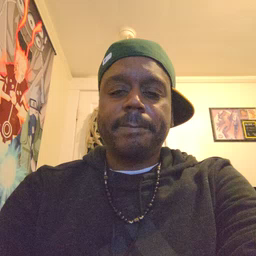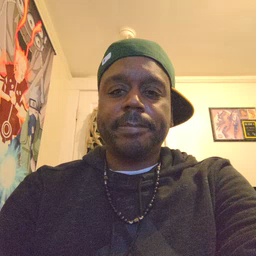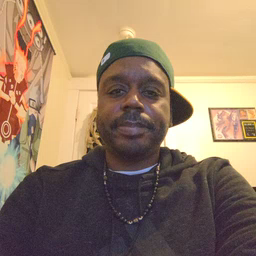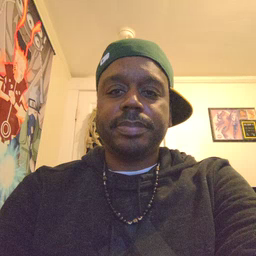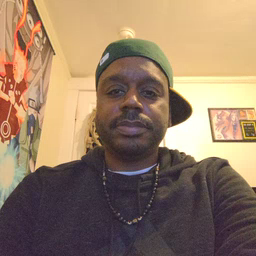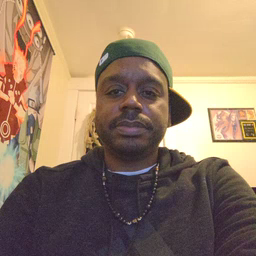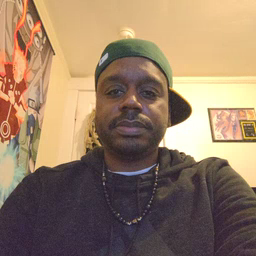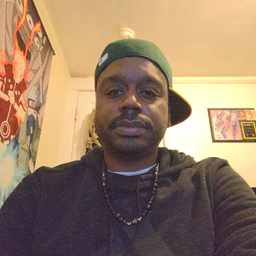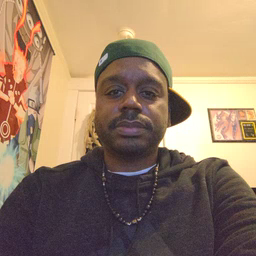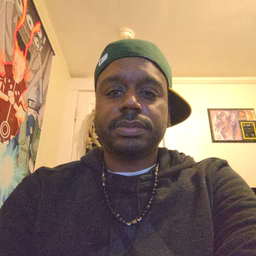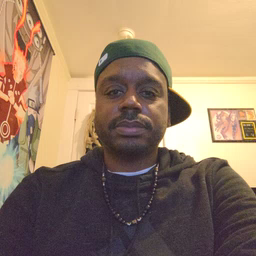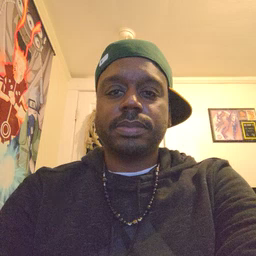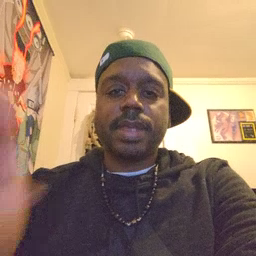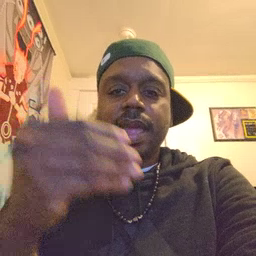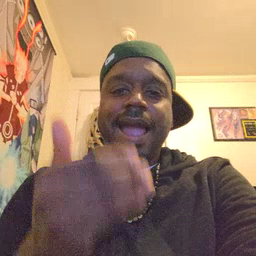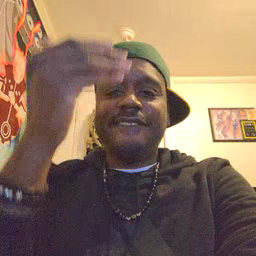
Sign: after